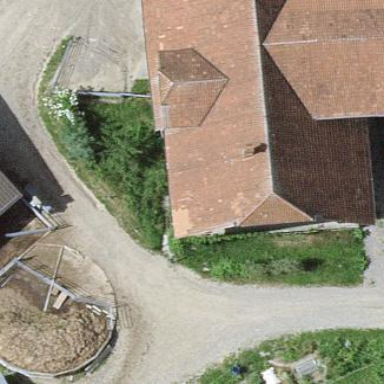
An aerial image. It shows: Farm building.